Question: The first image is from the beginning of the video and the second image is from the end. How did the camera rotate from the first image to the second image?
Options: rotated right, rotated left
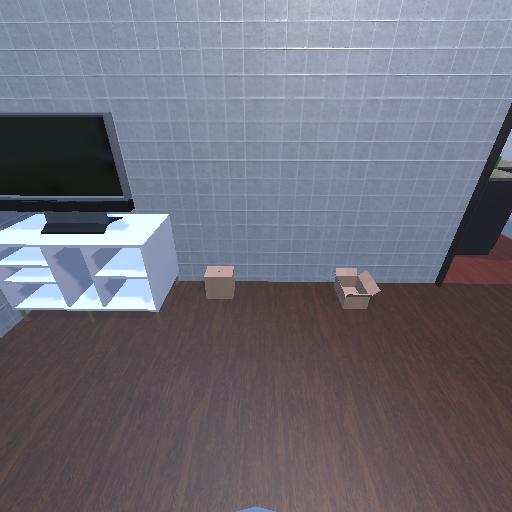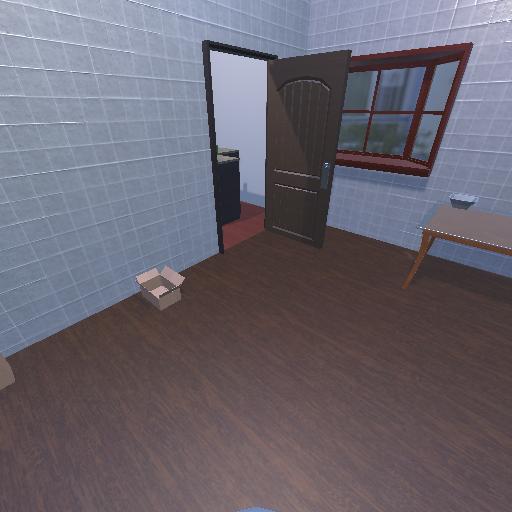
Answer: rotated right